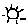
Label: sun